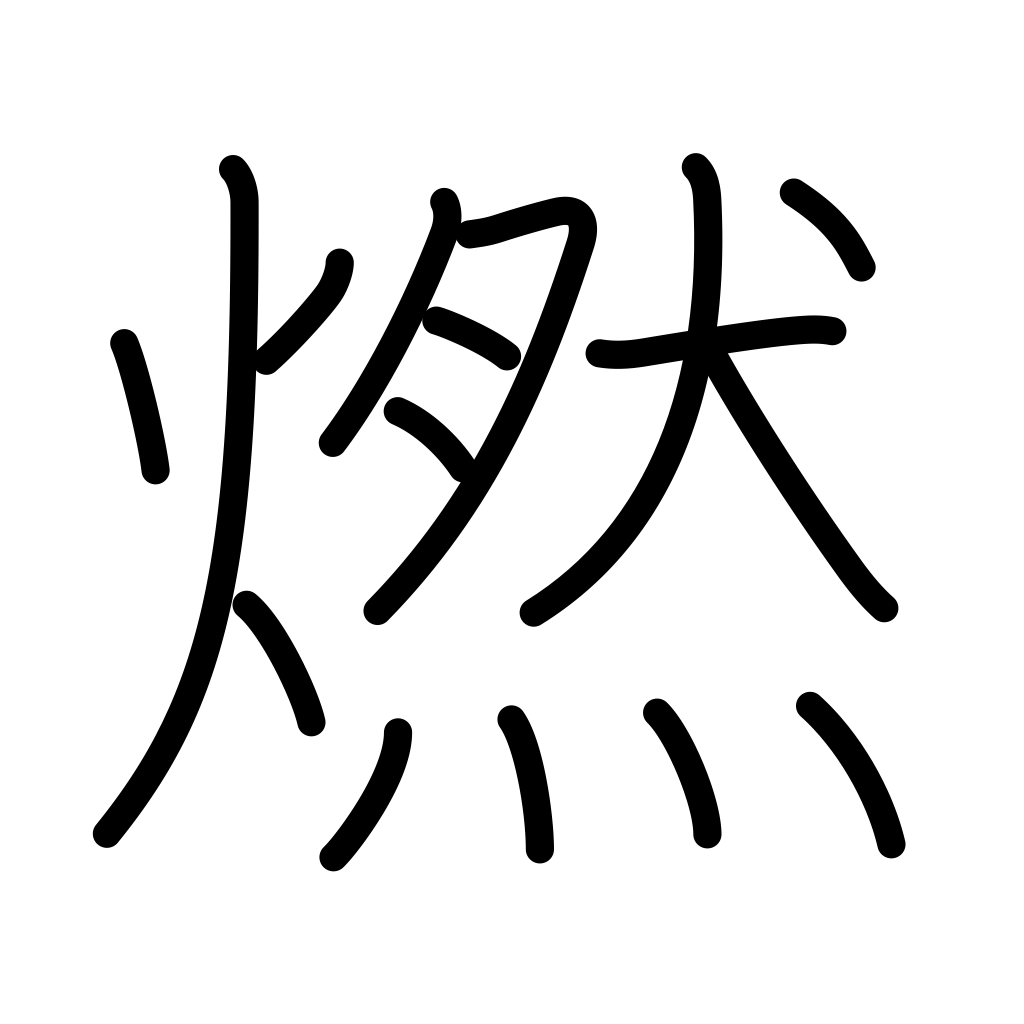
Meaning: burn, blaze, glow